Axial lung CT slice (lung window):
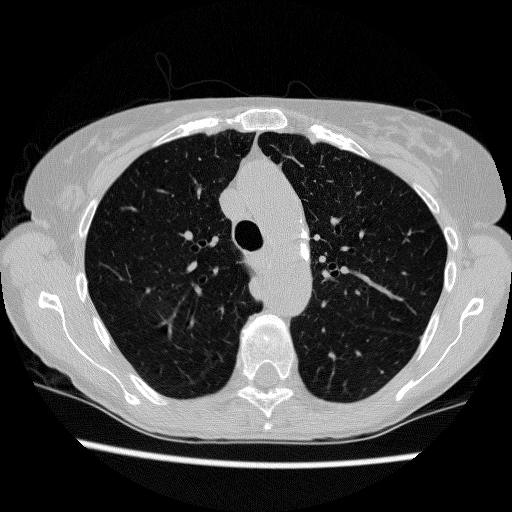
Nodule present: no